Interaction volume radius: 5 \u00c5
Interaction volume height: 15 \u00c5
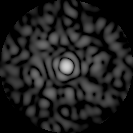
Disorder parameter: 0.7854